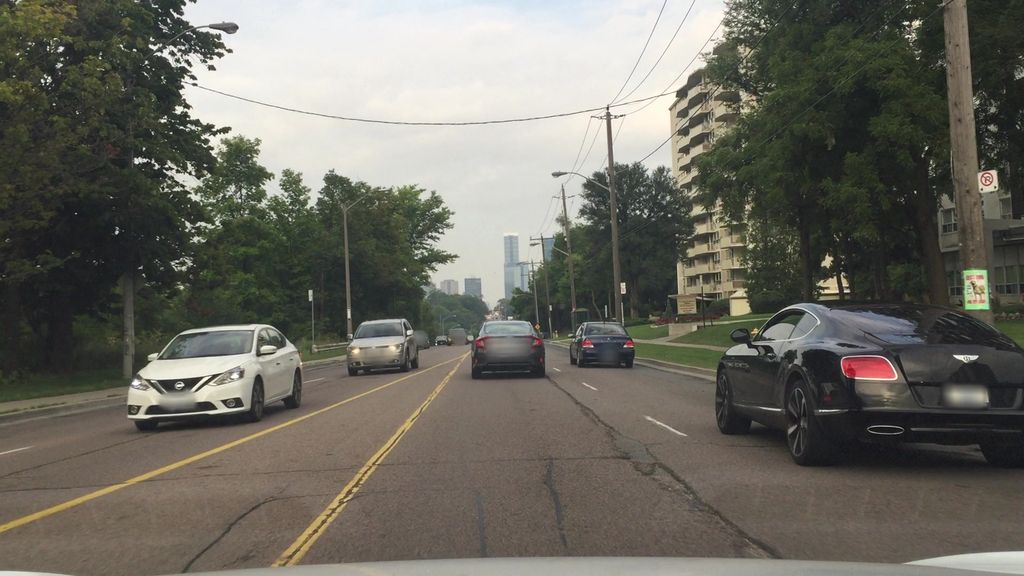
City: toronto